Question: I would like to build a very simple rectangular surface in R that would have a logistic trend. The values at the top would have the highest values (1) and at the bottom the lowest (0). I have drafted an image that shows example of the surface that I have in mind, with help of not the prettiest trend lines so you have an idea what is needed. I do not have any data, it is supposed to be a theoretical surface with logistic trend, that I am later going to modify.
Any help with how to start/approach it, or helpful packages in R would be highly appreciated!

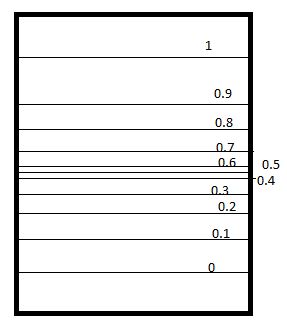
Answer: Consider this as a hint.
'''
library("graphics")
plot(0:1, type = "n",xaxt="n", ann=FALSE)
abline(h = c(seq(0,1,.1))
'''
or
'''
abline(h = c(0,.1,.2,.3,.6,.7,.8,.9))
abline(h = c(0.4,.5), col="red")
'''
The only thing you have to do is place the variable, as you call it, with the "logistic trend," in place of ''0:1''
A second hint
'''
df = as.matrix(c(0.131313131,0.111111111,0.090909091,
0.080808081,0.060606061,0.050505051,
0.060606061,0.080808081,0.090909091,
0.111111111,0.131313131))
barplot(prop.table(df, 2) )
'''
this results in